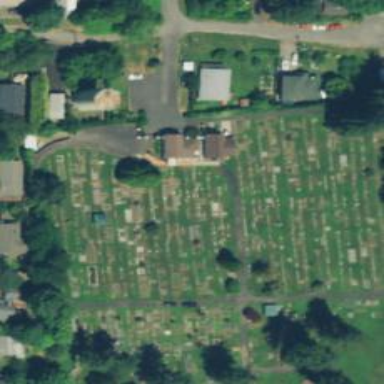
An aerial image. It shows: Cemetery.